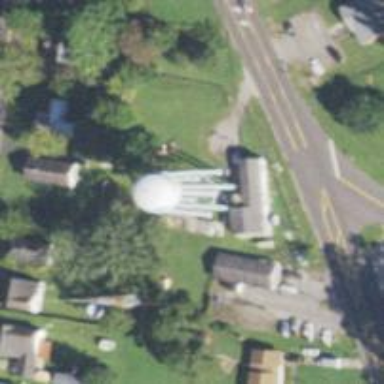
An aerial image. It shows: Water tower that is man-made.